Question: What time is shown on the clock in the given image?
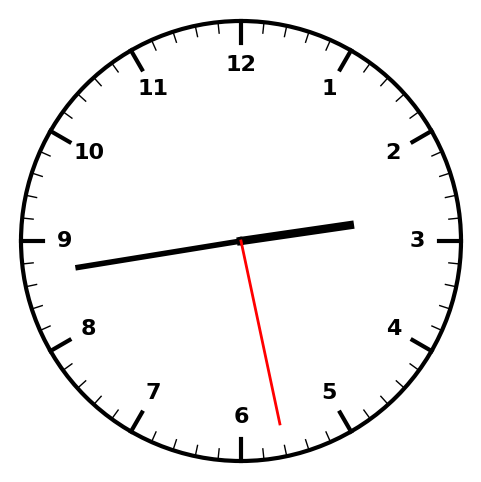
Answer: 02:43:28